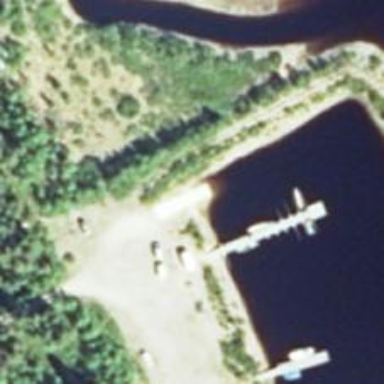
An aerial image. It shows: Slipway on leisure land.